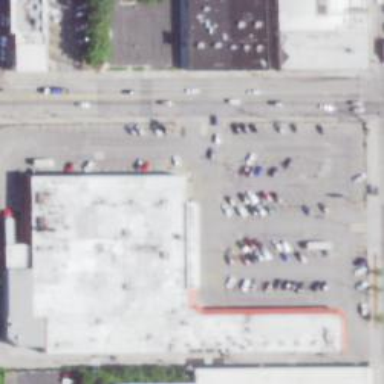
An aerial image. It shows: Supermarket.